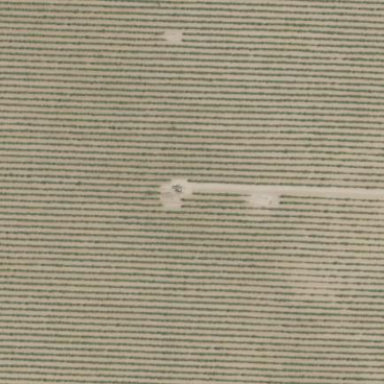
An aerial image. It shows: Vineyard.